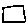
Label: square